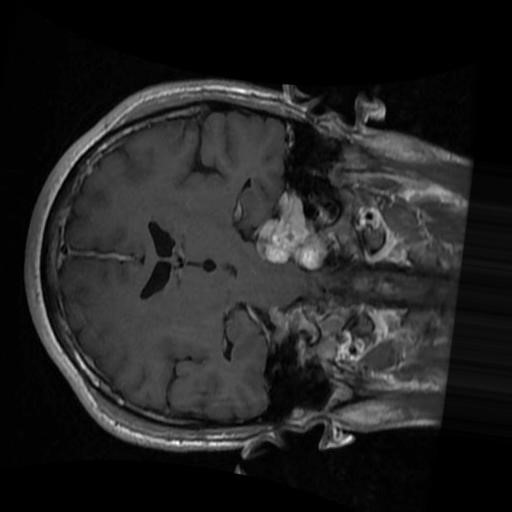
Label: brain_menin